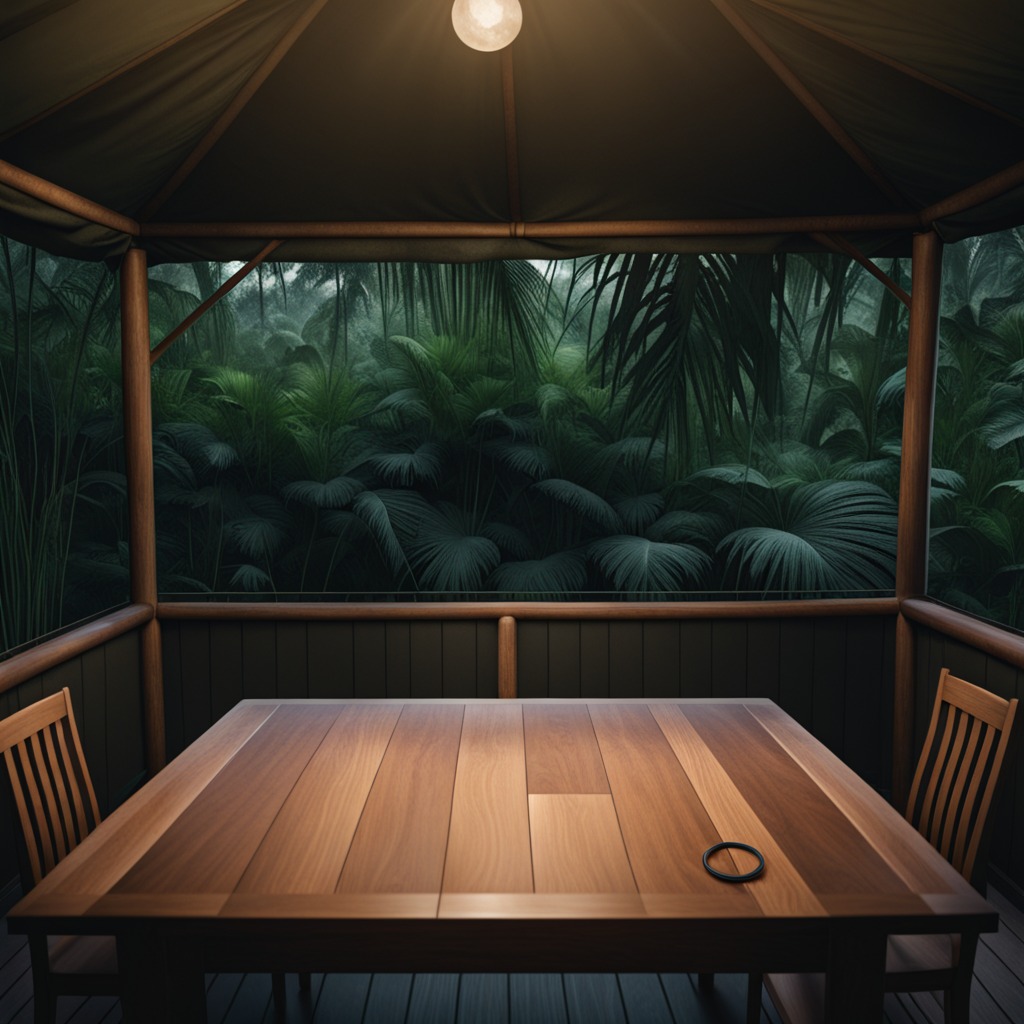
A rubber O-ring is lying on a wooden table inside a jungle field workshop tent at night dim ambient light soft shadows worn but